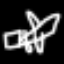
Label: airplane